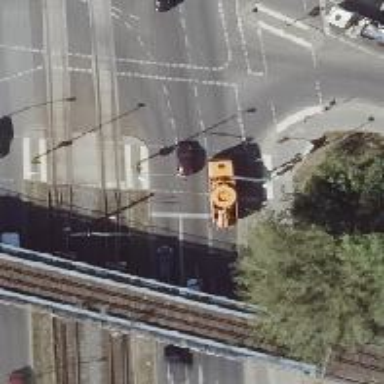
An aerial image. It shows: Secondary road with asphalt surface and lane markings.